Aerial crown-view tile of a tropical tree (Barro Colorado Island, Panama), acquired 20240611:
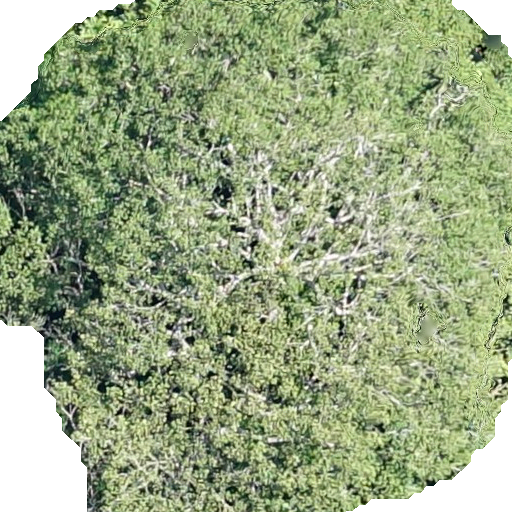
Species: Sterculia apetala
GBIF accepted scientific name: Sterculia apetala
Crown area: 422.29 m²